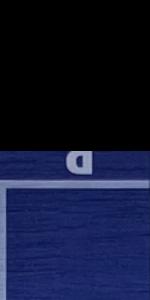
Label: Empty